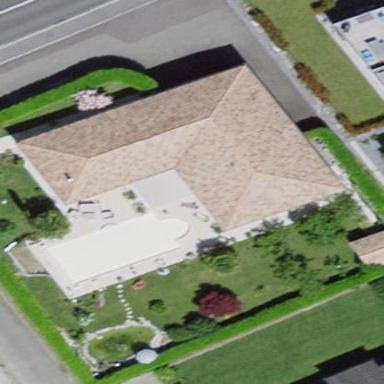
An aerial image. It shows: Detached building.